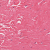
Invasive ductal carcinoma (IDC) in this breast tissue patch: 0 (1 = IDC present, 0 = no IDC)